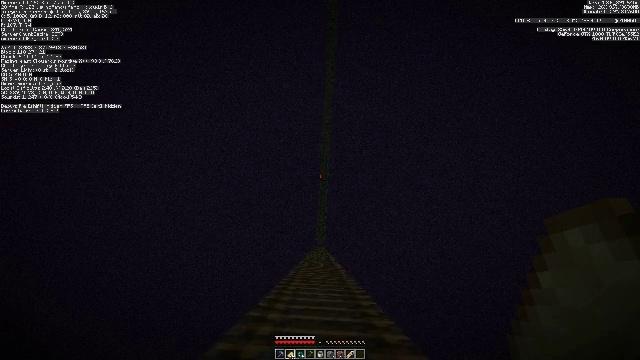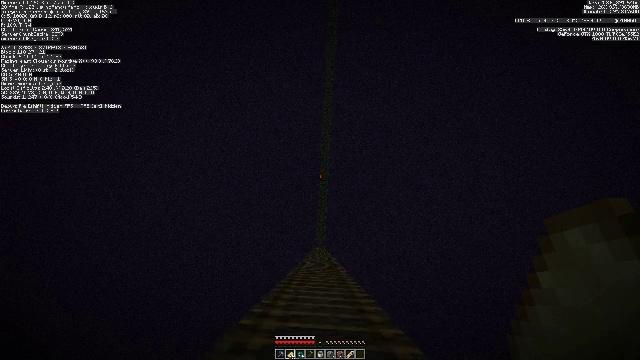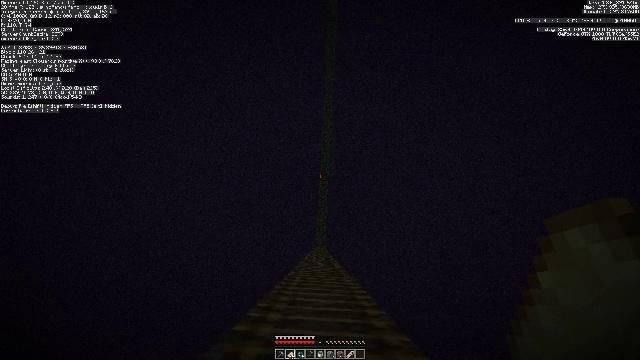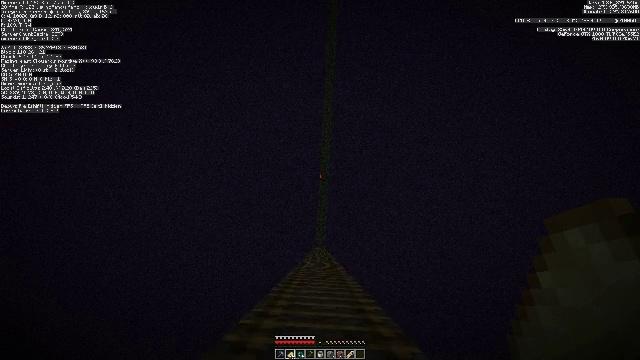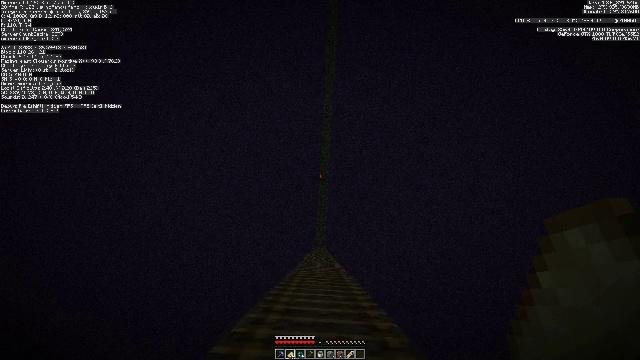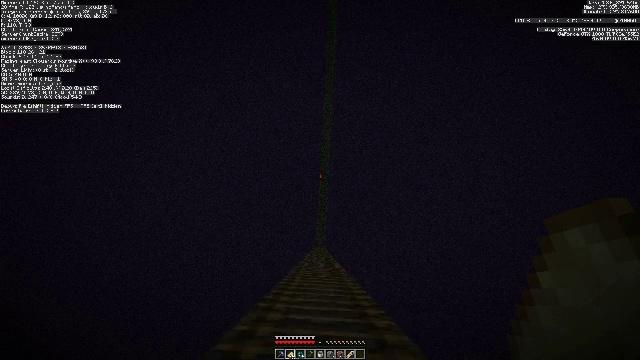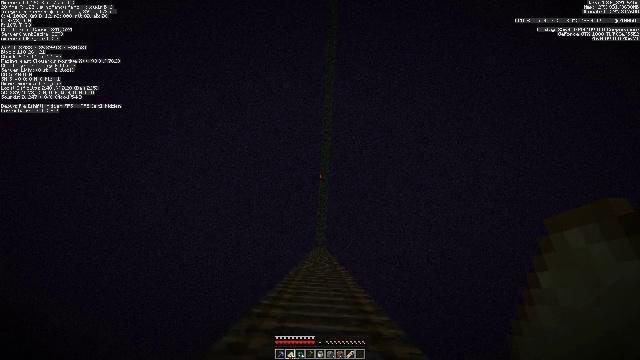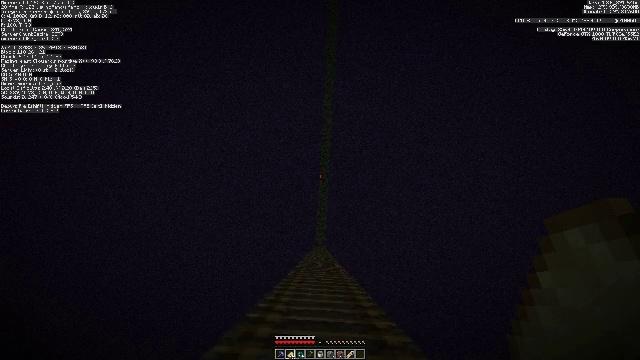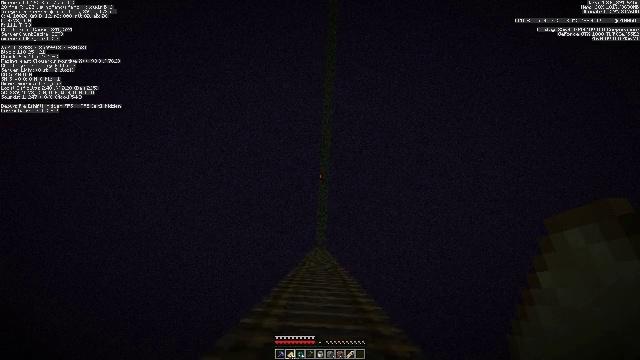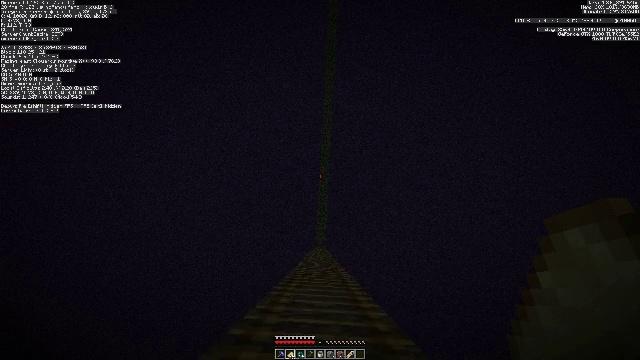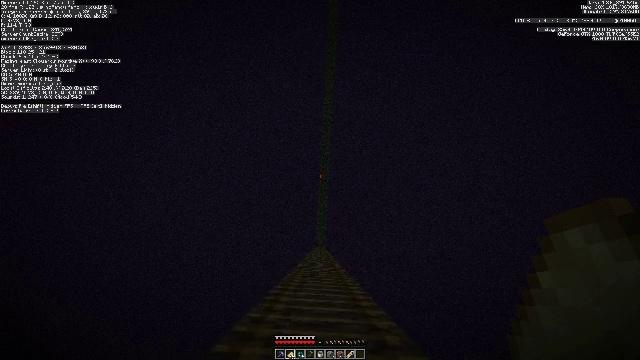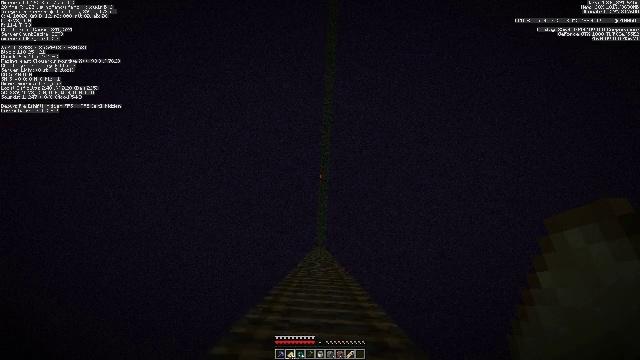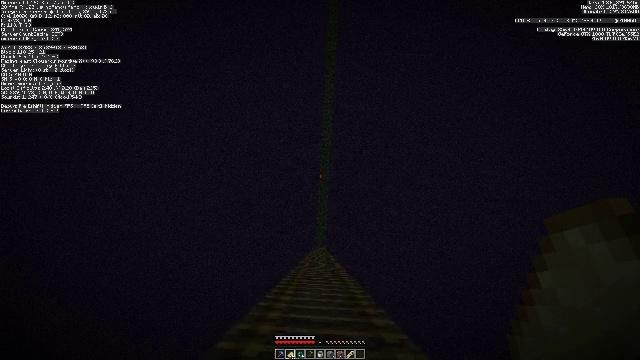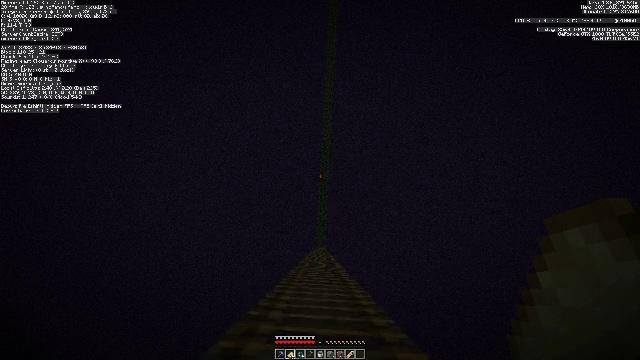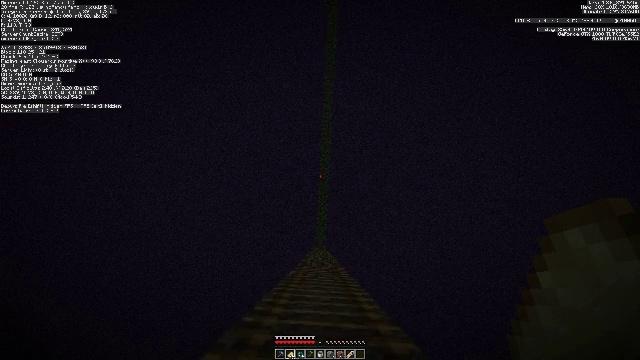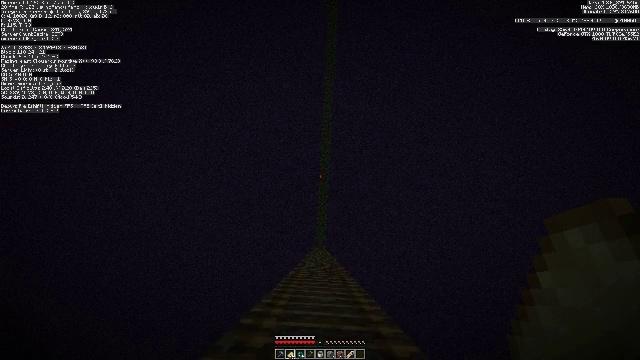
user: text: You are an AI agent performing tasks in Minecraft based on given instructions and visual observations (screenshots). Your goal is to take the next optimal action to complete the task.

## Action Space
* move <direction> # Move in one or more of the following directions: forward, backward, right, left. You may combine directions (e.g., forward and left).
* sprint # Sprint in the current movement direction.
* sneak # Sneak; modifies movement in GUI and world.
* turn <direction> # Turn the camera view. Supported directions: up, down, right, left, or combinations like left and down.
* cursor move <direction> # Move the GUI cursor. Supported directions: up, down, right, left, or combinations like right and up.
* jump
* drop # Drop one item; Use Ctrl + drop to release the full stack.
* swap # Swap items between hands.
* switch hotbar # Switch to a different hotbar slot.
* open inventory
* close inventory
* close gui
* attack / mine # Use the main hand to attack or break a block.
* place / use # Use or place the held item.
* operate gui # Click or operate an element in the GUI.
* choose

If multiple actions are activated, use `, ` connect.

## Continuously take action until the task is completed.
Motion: motion action
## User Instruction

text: Break the white carpet block.
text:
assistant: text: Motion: no_op
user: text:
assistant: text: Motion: no_op
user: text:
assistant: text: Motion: no_op
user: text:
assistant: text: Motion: no_op
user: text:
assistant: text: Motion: no_op
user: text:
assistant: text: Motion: no_op
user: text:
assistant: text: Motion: no_op
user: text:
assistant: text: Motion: no_op
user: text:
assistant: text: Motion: no_op
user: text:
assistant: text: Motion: no_op
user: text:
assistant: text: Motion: no_op
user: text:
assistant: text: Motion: no_op
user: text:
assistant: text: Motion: no_op
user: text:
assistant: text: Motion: no_op
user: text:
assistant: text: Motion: no_op
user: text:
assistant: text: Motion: no_op
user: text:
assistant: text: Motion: no_op
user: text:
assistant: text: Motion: no_op
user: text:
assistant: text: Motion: no_op
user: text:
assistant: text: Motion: no_op
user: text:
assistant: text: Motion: no_op
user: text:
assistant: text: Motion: no_op
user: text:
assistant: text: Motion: no_op
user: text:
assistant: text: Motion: no_op
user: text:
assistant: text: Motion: no_op
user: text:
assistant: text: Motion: no_op
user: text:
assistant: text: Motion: no_op
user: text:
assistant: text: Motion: no_op
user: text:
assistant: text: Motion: no_op
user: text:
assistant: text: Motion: no_op